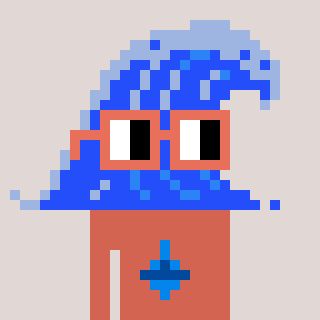
a pixel art character with square orange glasses, a wave-shaped head and a peachy-colored body on a warm background